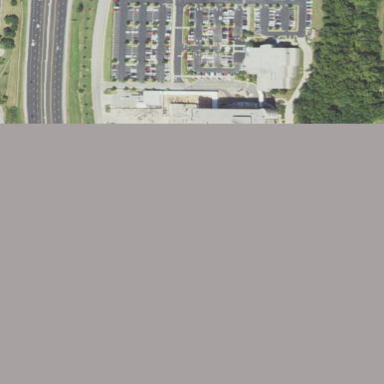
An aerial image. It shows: Hospital providing healthcare services.